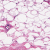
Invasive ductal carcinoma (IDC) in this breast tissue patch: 0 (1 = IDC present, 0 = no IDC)